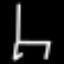
Label: chair